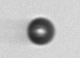
Label: bead